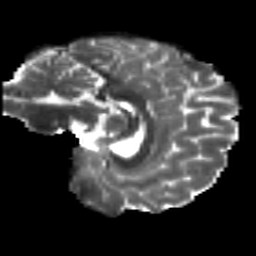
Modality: T2w
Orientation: sagittal
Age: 23
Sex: female
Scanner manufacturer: siemens
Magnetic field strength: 3 T
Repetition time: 8.8 s
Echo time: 0.085 s